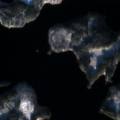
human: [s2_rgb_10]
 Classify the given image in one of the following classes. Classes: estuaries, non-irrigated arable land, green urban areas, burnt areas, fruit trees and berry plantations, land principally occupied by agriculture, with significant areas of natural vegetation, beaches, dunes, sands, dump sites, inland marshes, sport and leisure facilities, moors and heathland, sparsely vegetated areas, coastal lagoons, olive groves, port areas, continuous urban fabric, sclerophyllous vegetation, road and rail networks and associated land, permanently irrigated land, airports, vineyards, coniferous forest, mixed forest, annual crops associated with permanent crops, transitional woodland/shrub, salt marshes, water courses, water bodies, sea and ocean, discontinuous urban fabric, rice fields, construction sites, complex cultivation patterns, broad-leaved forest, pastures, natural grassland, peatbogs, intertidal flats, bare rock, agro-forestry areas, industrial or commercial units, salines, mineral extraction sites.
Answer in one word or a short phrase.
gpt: coniferous forest, mixed forest, water bodies